Interaction volume radius: 10 \u00c5
Interaction volume height: 20 \u00c5
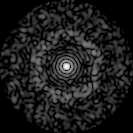
Disorder parameter: 0.8452